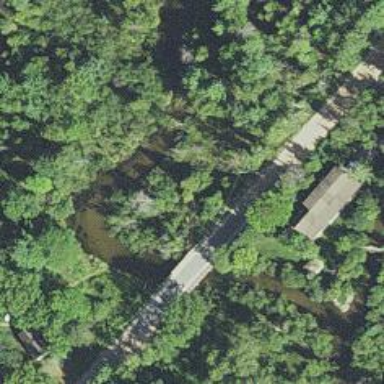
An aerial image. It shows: Residential road with bridge.